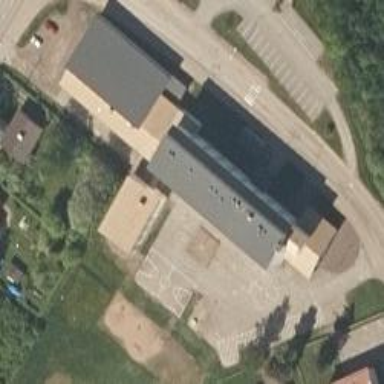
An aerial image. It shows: School.